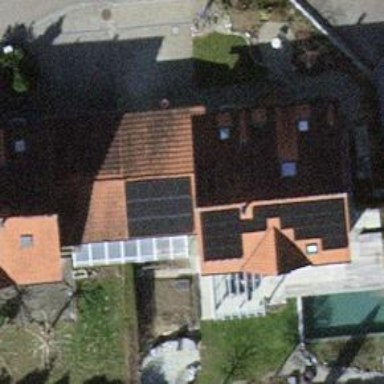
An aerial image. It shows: Garage with gabled roof made of roof tiles.